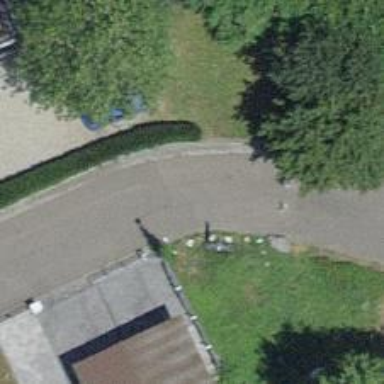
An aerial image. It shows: Residential road.